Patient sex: F
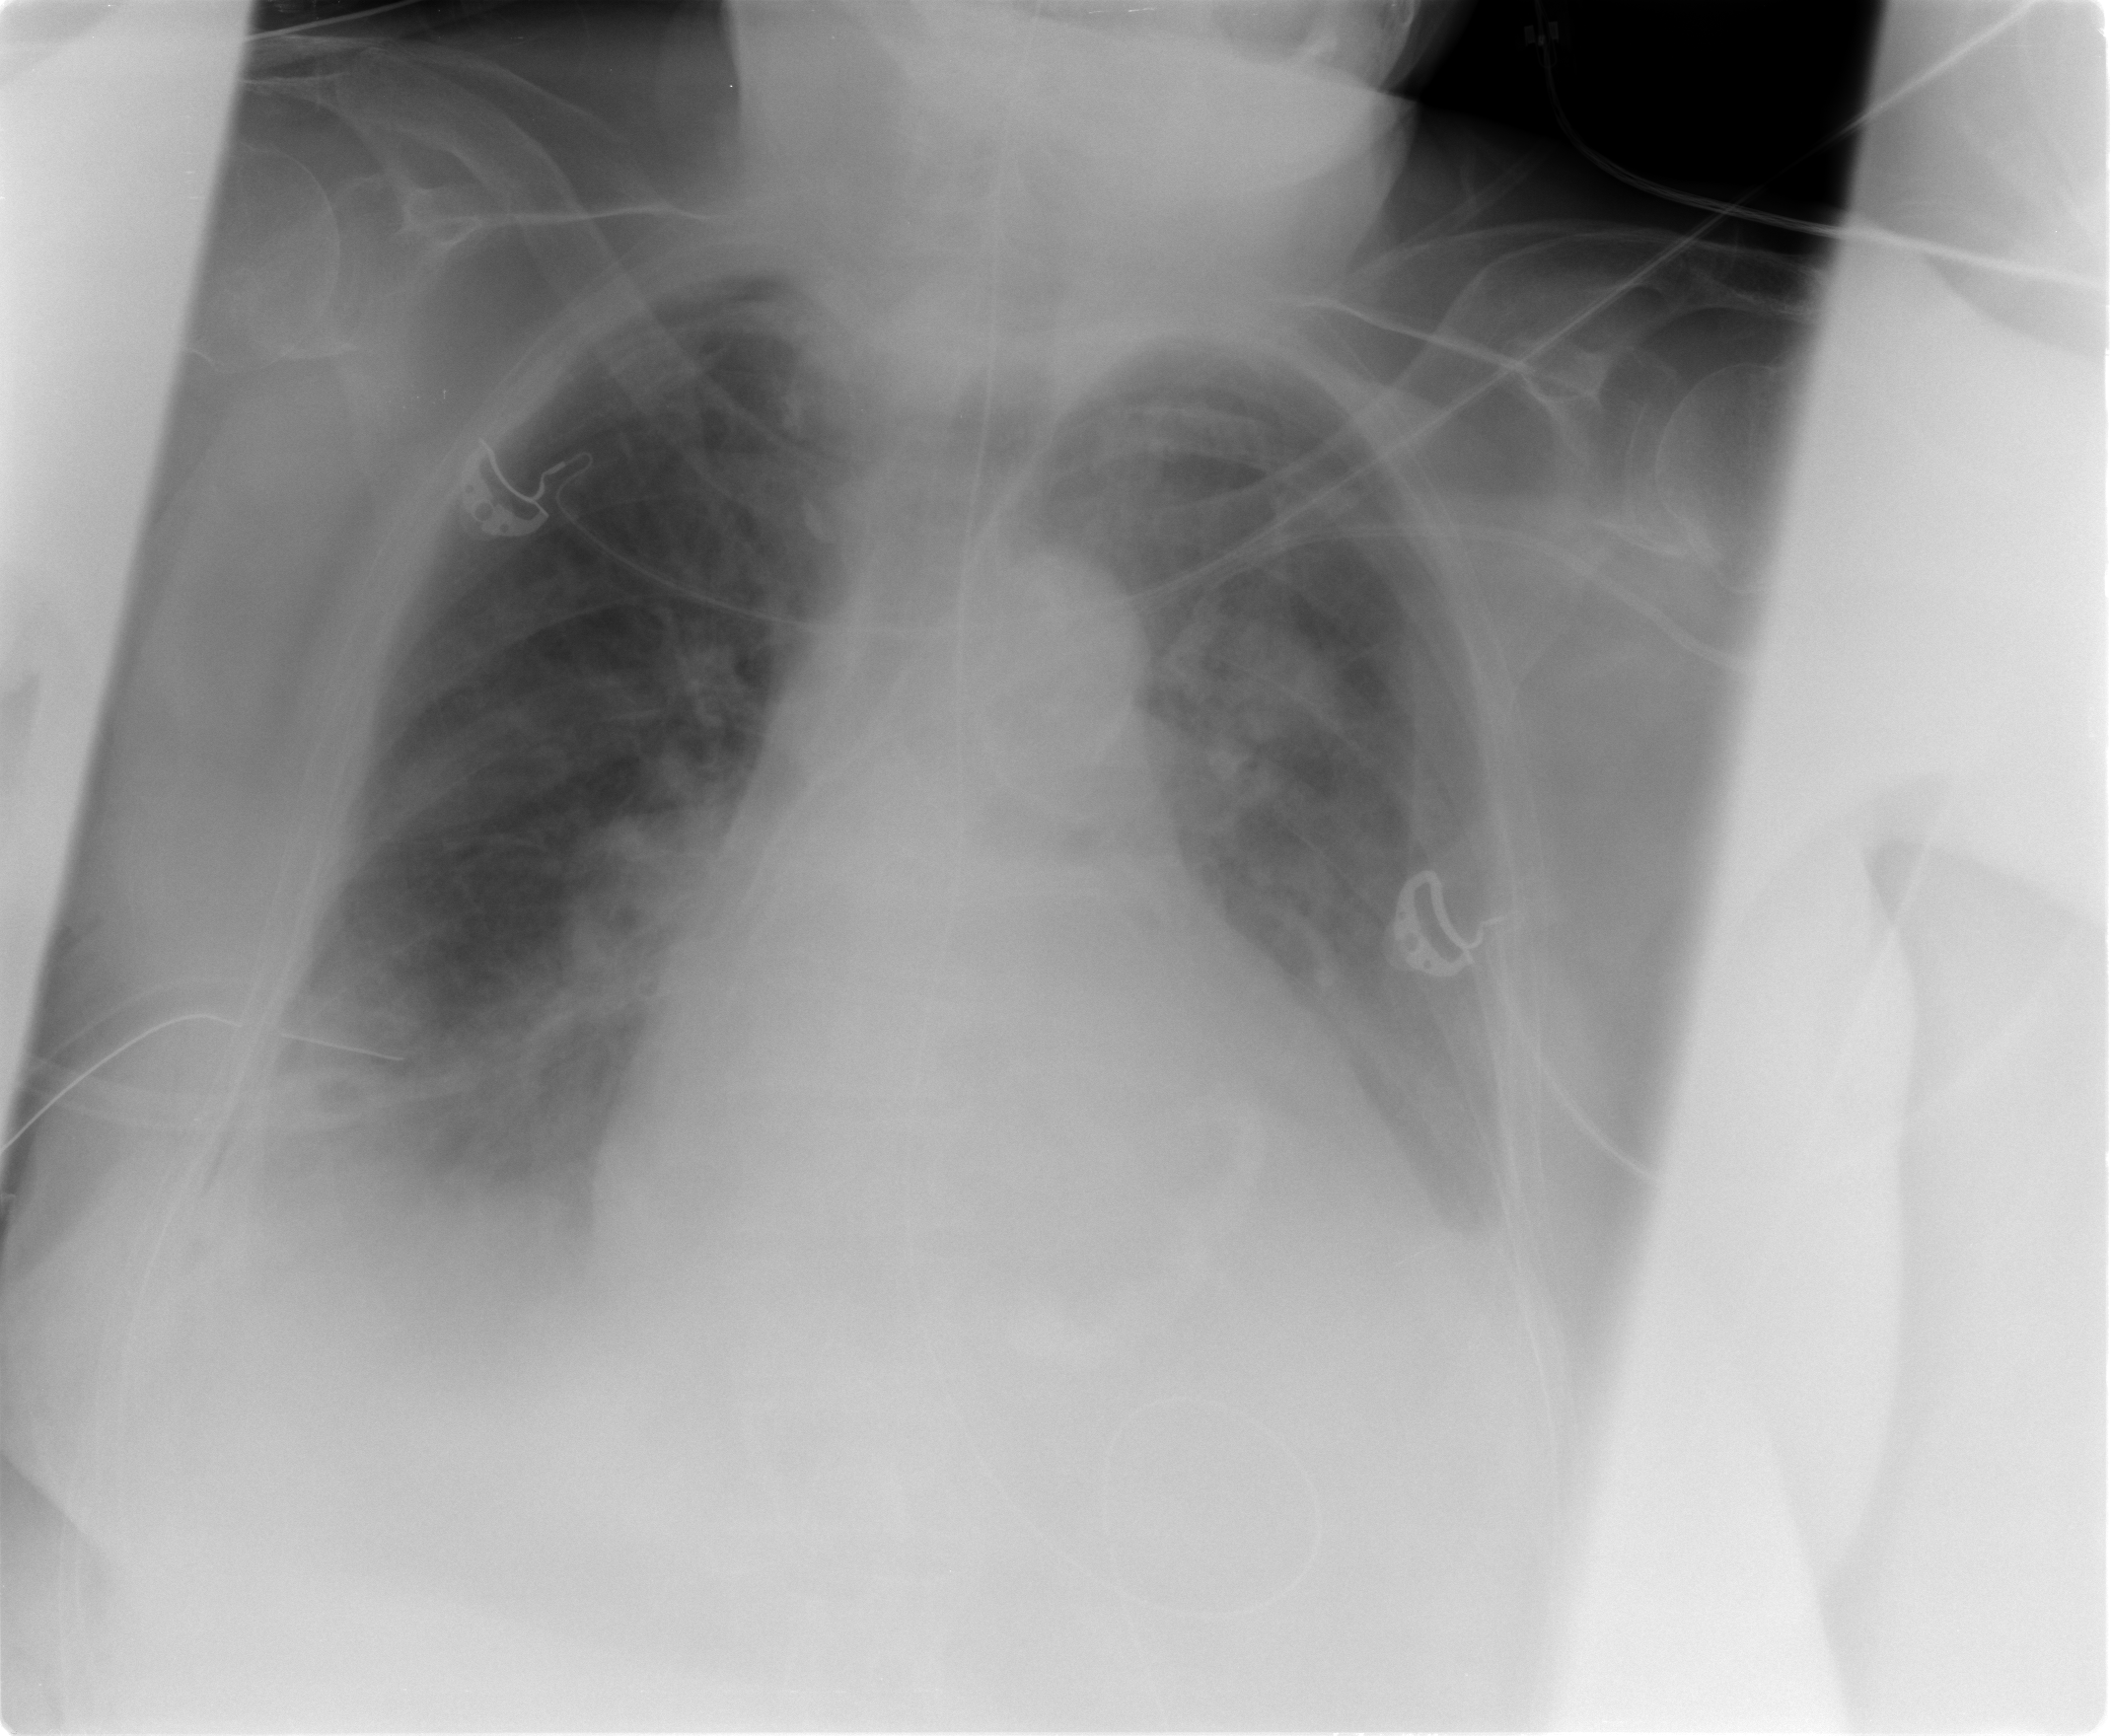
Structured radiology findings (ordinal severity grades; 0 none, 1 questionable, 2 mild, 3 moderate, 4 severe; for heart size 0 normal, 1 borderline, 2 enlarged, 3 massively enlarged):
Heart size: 2
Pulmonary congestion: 2
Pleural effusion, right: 2
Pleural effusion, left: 2
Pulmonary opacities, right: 0
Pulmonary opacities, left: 0
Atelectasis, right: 2
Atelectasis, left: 2